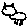
Label: cat